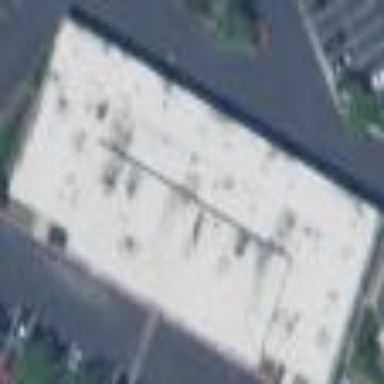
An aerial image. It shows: Commercial building.